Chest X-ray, PA view. Patient: 63 years old, sex F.
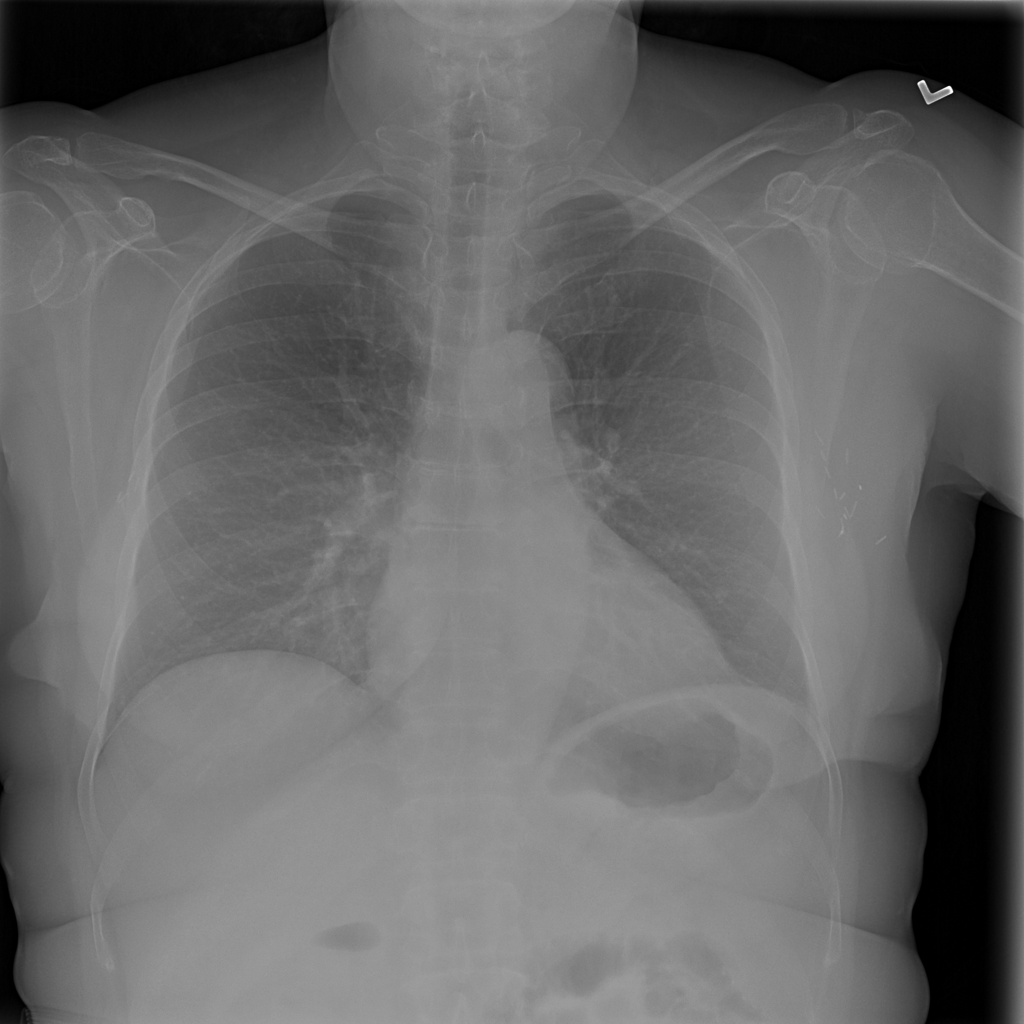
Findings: No Finding